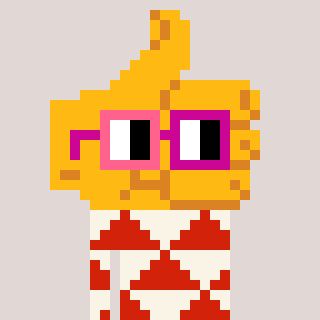
a pixel art character with square pink and red glasses, a thumbsup-shaped head and a red-colored body on a warm background